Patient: sex M, age 60
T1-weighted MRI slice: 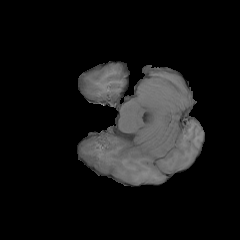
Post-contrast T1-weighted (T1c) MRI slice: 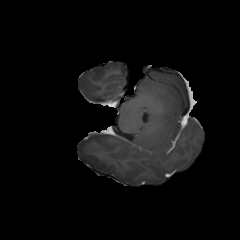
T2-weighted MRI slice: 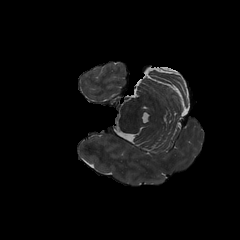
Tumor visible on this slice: no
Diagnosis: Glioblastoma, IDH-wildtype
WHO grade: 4